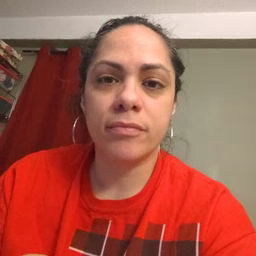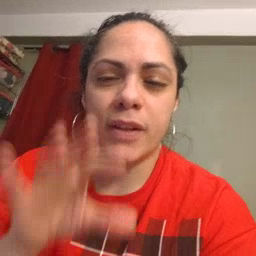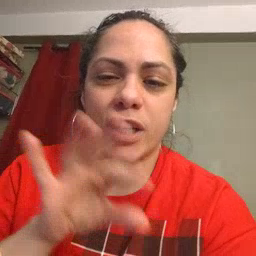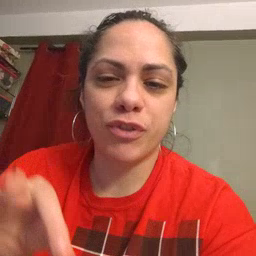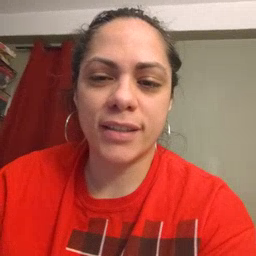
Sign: frenchfries